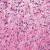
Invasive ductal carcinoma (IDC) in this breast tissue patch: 0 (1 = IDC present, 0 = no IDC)